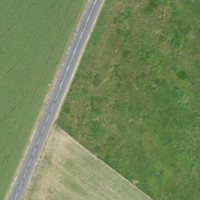
EUNIS habitat code: 52
Species observed at this site:
Dipsacus fullonum